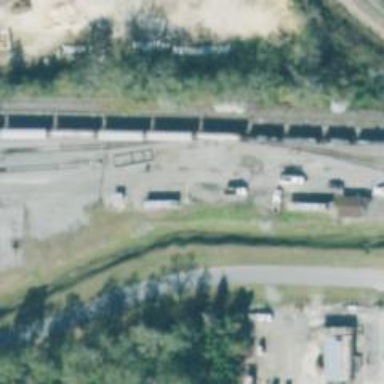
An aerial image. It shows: Railway yard used for maintenance and manifest purposes.